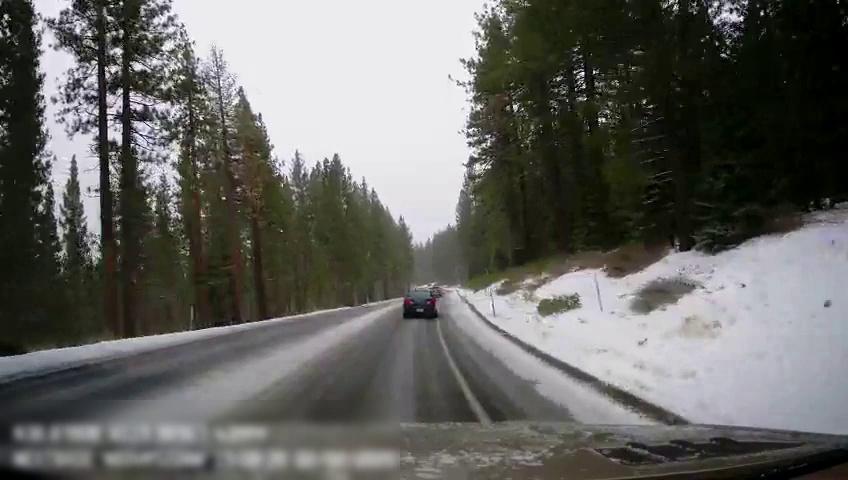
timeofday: Day
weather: Snowy
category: Drivable Space
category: Vehicles | Car
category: Vehicles | Car
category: Lanes | Current Lane